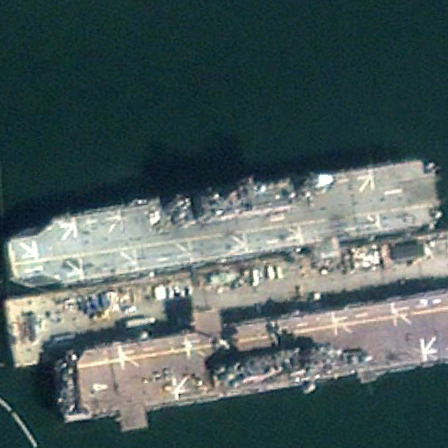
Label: assault